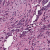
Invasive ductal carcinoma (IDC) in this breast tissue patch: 1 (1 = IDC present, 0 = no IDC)